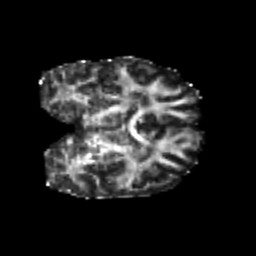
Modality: FA
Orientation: coronal
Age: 25
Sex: female
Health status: healthy
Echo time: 0.074 s